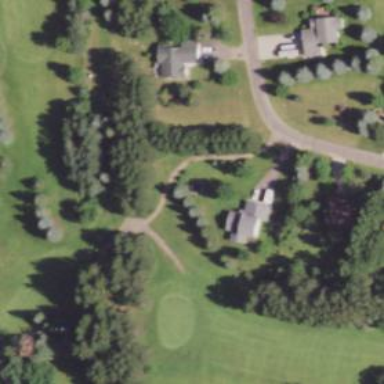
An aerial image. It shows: Path for both roads and golfers.